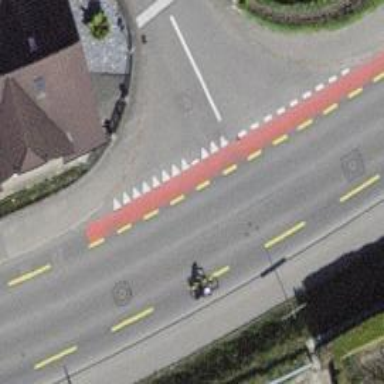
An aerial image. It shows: Secondary road with asphalt surface. There are sidewalks on both sides and designated cycle lane.